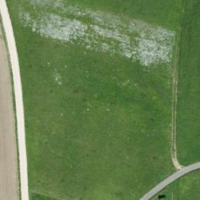
EUNIS habitat code: 52
Species observed at this site:
Corvus corone
Milvus milvus
Pica pica
Passer domesticus
Buteo buteo
Falco tinnunculus
Spinus spinus